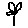
Label: flower